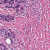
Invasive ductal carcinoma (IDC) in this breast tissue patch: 1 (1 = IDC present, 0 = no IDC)